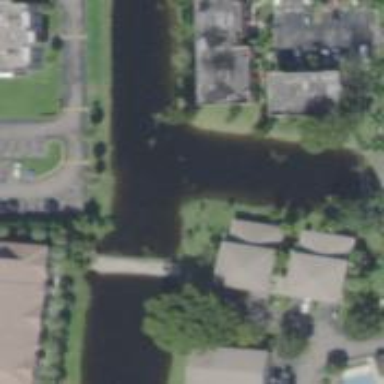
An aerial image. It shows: Canal.